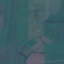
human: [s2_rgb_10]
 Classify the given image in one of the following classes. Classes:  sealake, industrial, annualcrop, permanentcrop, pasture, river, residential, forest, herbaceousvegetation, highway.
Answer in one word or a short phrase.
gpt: Pasture